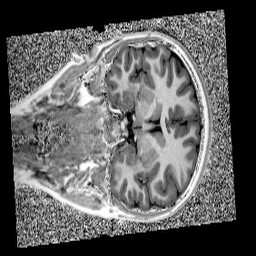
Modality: UNIT1
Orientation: coronal
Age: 11
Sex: female
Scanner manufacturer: siemens
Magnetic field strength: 3 T
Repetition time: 4 s
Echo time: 0.00303 s